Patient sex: M
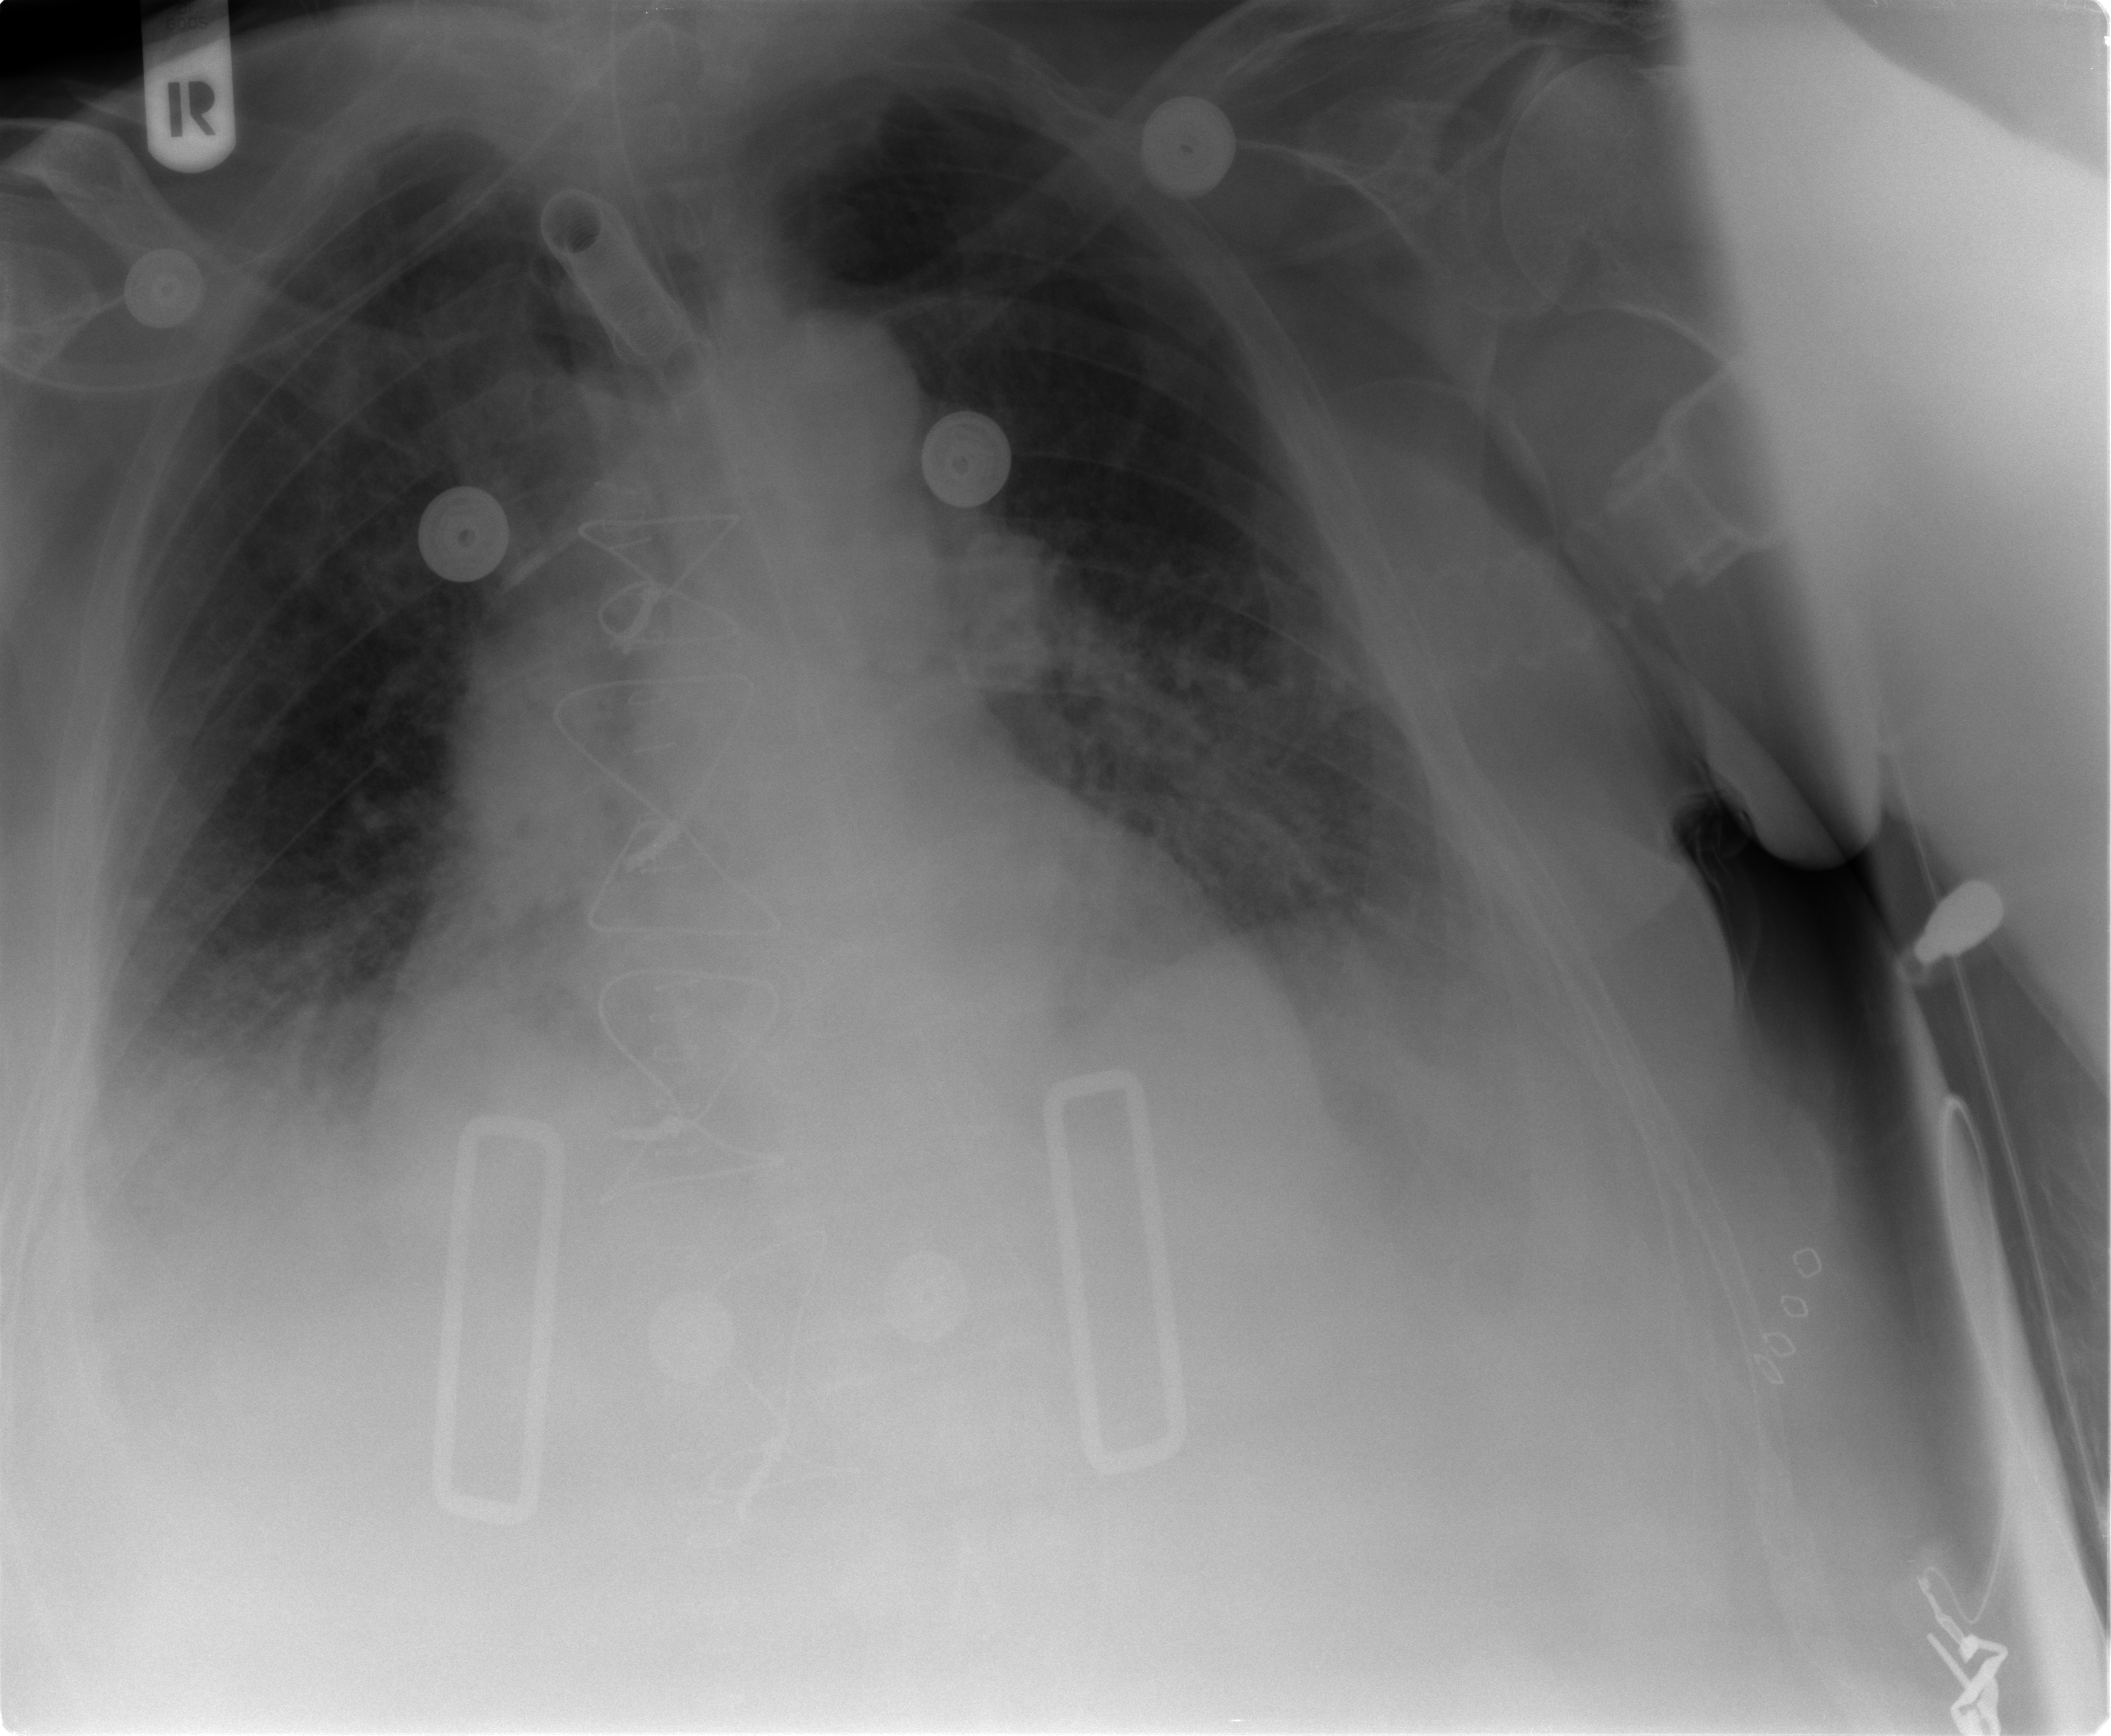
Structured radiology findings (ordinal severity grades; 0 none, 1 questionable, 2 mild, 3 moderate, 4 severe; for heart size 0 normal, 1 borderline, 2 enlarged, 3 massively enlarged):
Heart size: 2
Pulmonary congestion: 2
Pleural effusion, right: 2
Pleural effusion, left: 2
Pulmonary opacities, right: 0
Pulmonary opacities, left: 0
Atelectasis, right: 2
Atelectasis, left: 2